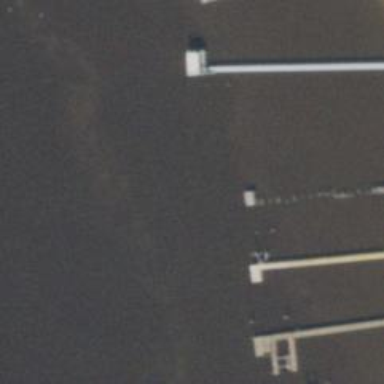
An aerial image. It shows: Man-made pier.